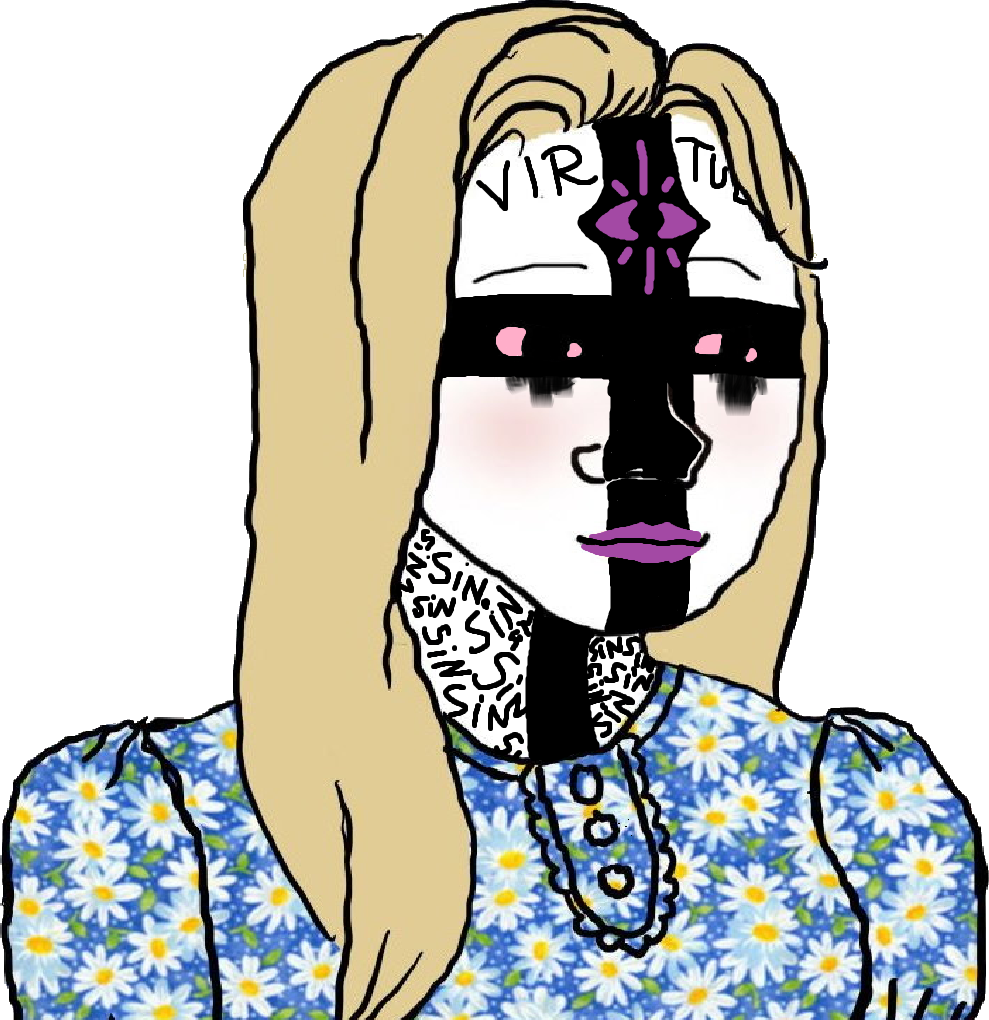
Label: 5_Trad_Wife